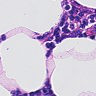
Metastatic tissue present: no